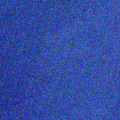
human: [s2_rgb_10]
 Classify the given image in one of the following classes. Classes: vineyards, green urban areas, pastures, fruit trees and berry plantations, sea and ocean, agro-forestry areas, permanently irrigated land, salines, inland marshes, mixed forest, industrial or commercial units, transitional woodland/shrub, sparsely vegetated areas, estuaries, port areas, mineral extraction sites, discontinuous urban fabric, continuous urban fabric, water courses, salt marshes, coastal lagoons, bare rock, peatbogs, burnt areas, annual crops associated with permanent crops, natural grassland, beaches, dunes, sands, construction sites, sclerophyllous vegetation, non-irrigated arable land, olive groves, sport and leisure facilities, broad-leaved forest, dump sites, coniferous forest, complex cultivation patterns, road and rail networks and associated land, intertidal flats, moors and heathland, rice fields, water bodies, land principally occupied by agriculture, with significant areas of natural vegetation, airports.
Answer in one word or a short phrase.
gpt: water bodies